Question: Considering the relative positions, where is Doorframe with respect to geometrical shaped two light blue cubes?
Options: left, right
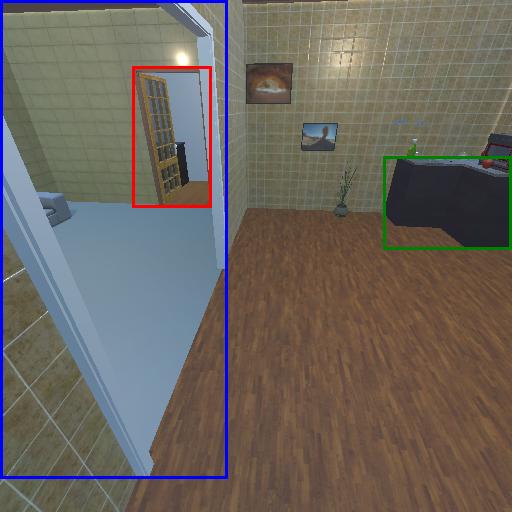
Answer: left